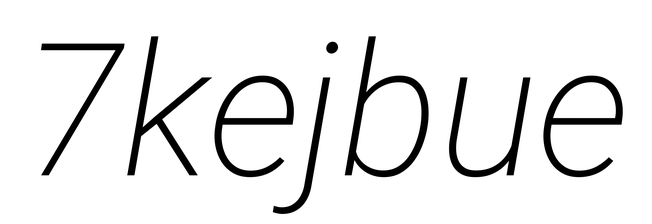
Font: Roboto-Italic_ExtraLight_Italic